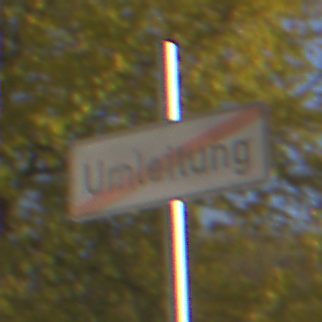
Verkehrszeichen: EndeDerUmleitungsankuendigung
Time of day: SunriseSunset
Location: Outdoor (Urban)
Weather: PartlyCloudy
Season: Autumn
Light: Natural